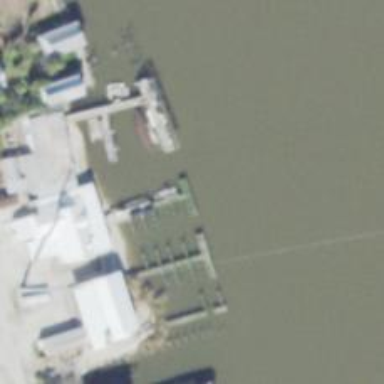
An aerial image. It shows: Man-made pier.